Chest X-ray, AP view. Patient: 34 years old, sex F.
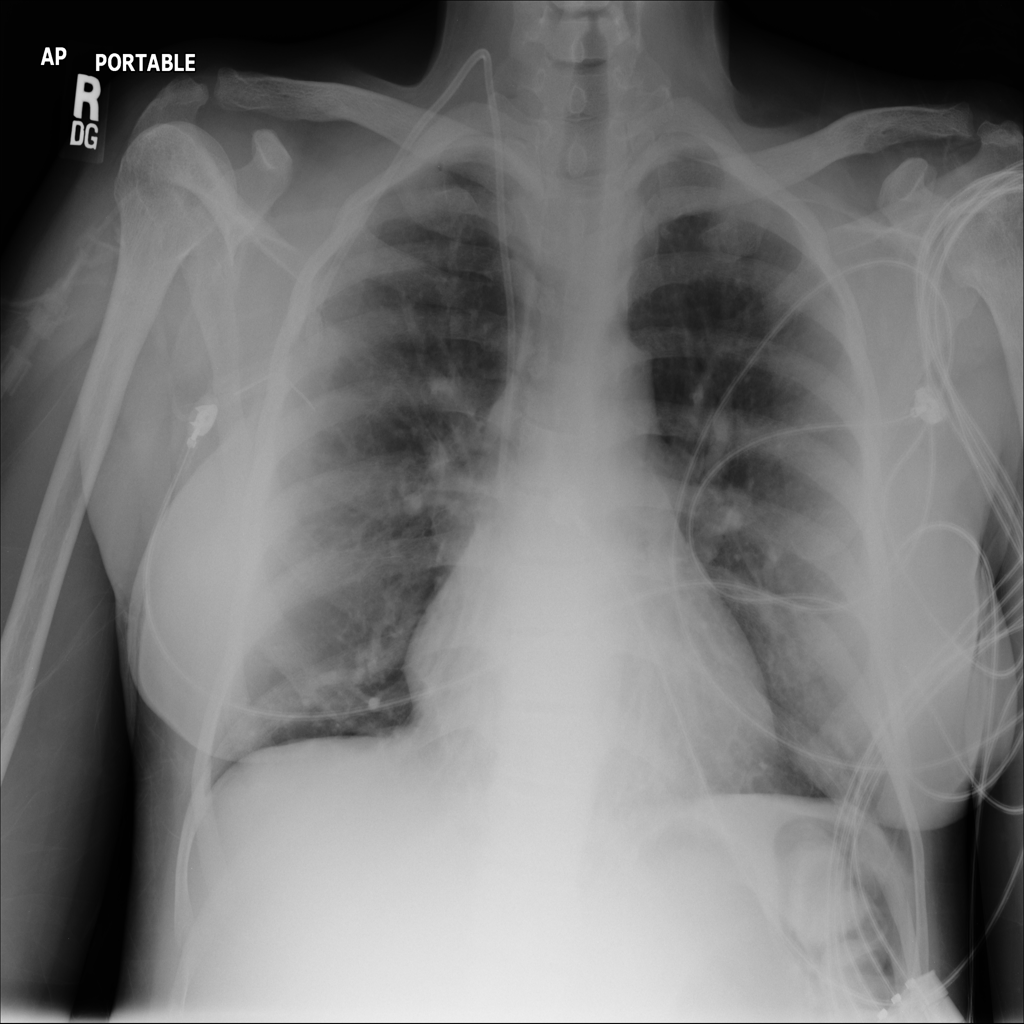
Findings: Fibrosis